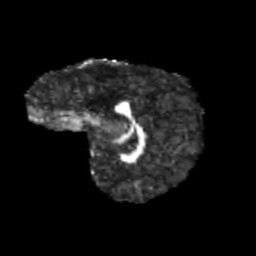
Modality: FA
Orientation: sagittal
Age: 11
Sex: female
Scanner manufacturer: siemens
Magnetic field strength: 3 T
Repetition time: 3.8 s
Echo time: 0.07 s